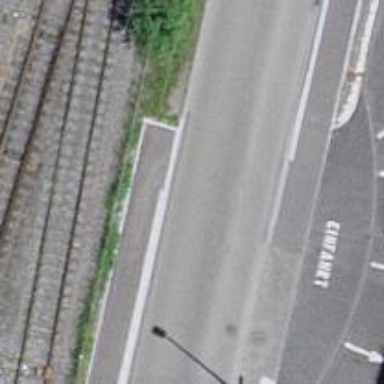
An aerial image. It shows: Platform for public transport is situated by the road.